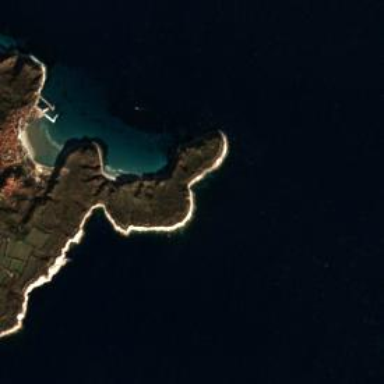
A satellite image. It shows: Beautiful bay in nature.